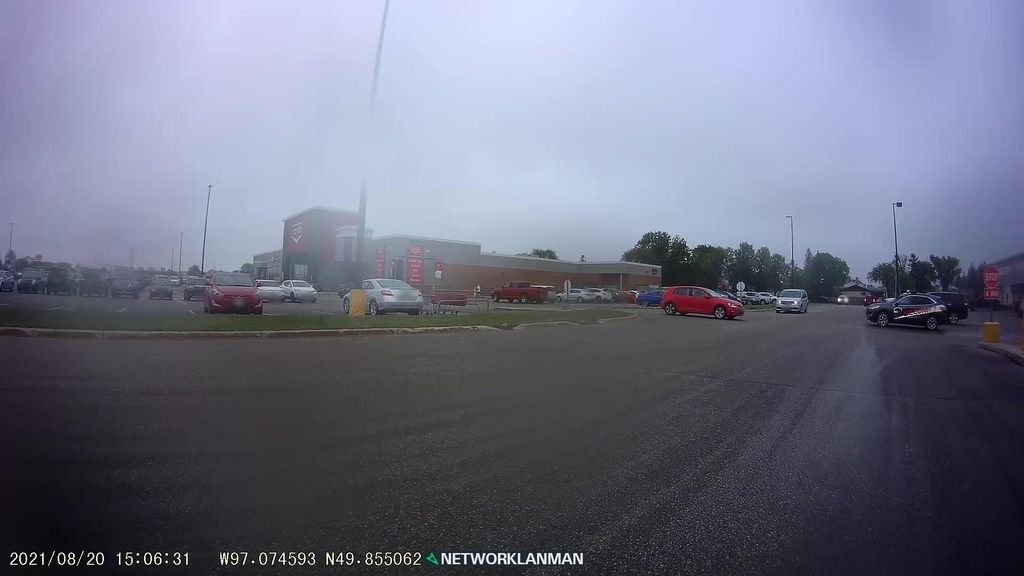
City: winnipeg